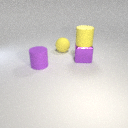
large yellow rubber cylinder above large purple metal cube